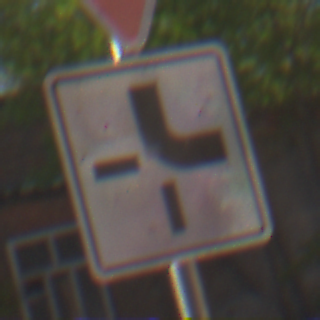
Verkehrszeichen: VerlaufVorfahrtsstrasse4
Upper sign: VorfahrtGewaehren
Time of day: MorningAfternoon
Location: Outdoor (Suburban)
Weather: PartlyCloudy
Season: NotSpecified
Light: Natural